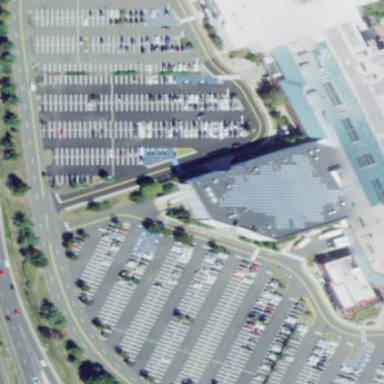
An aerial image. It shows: Part of the building is dedicated to retail space.